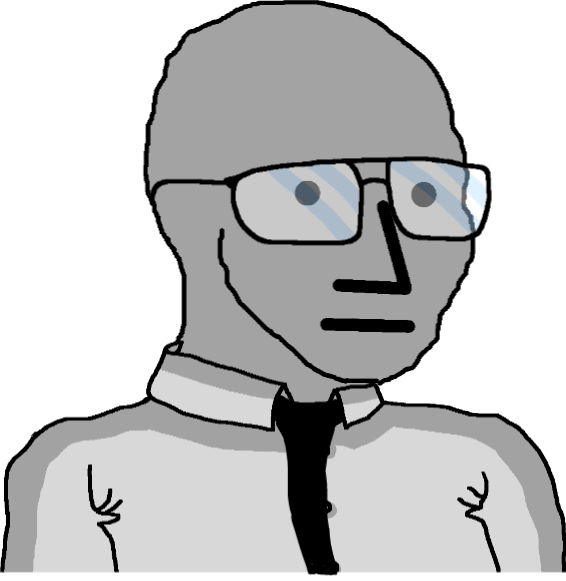
Label: 5_NPC